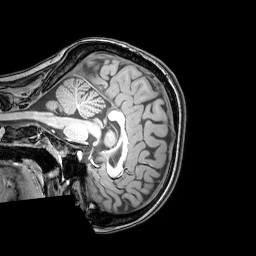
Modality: T1w
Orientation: sagittal
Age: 24
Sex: female
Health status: healthy
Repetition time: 0.081 s
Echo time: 0.037 s